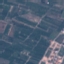
Land use / land cover: PermanentCrop